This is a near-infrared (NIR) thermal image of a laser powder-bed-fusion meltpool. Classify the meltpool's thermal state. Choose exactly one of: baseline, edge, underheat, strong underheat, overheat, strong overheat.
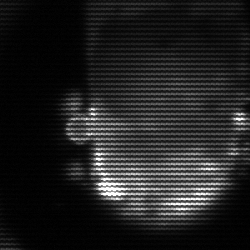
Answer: baseline